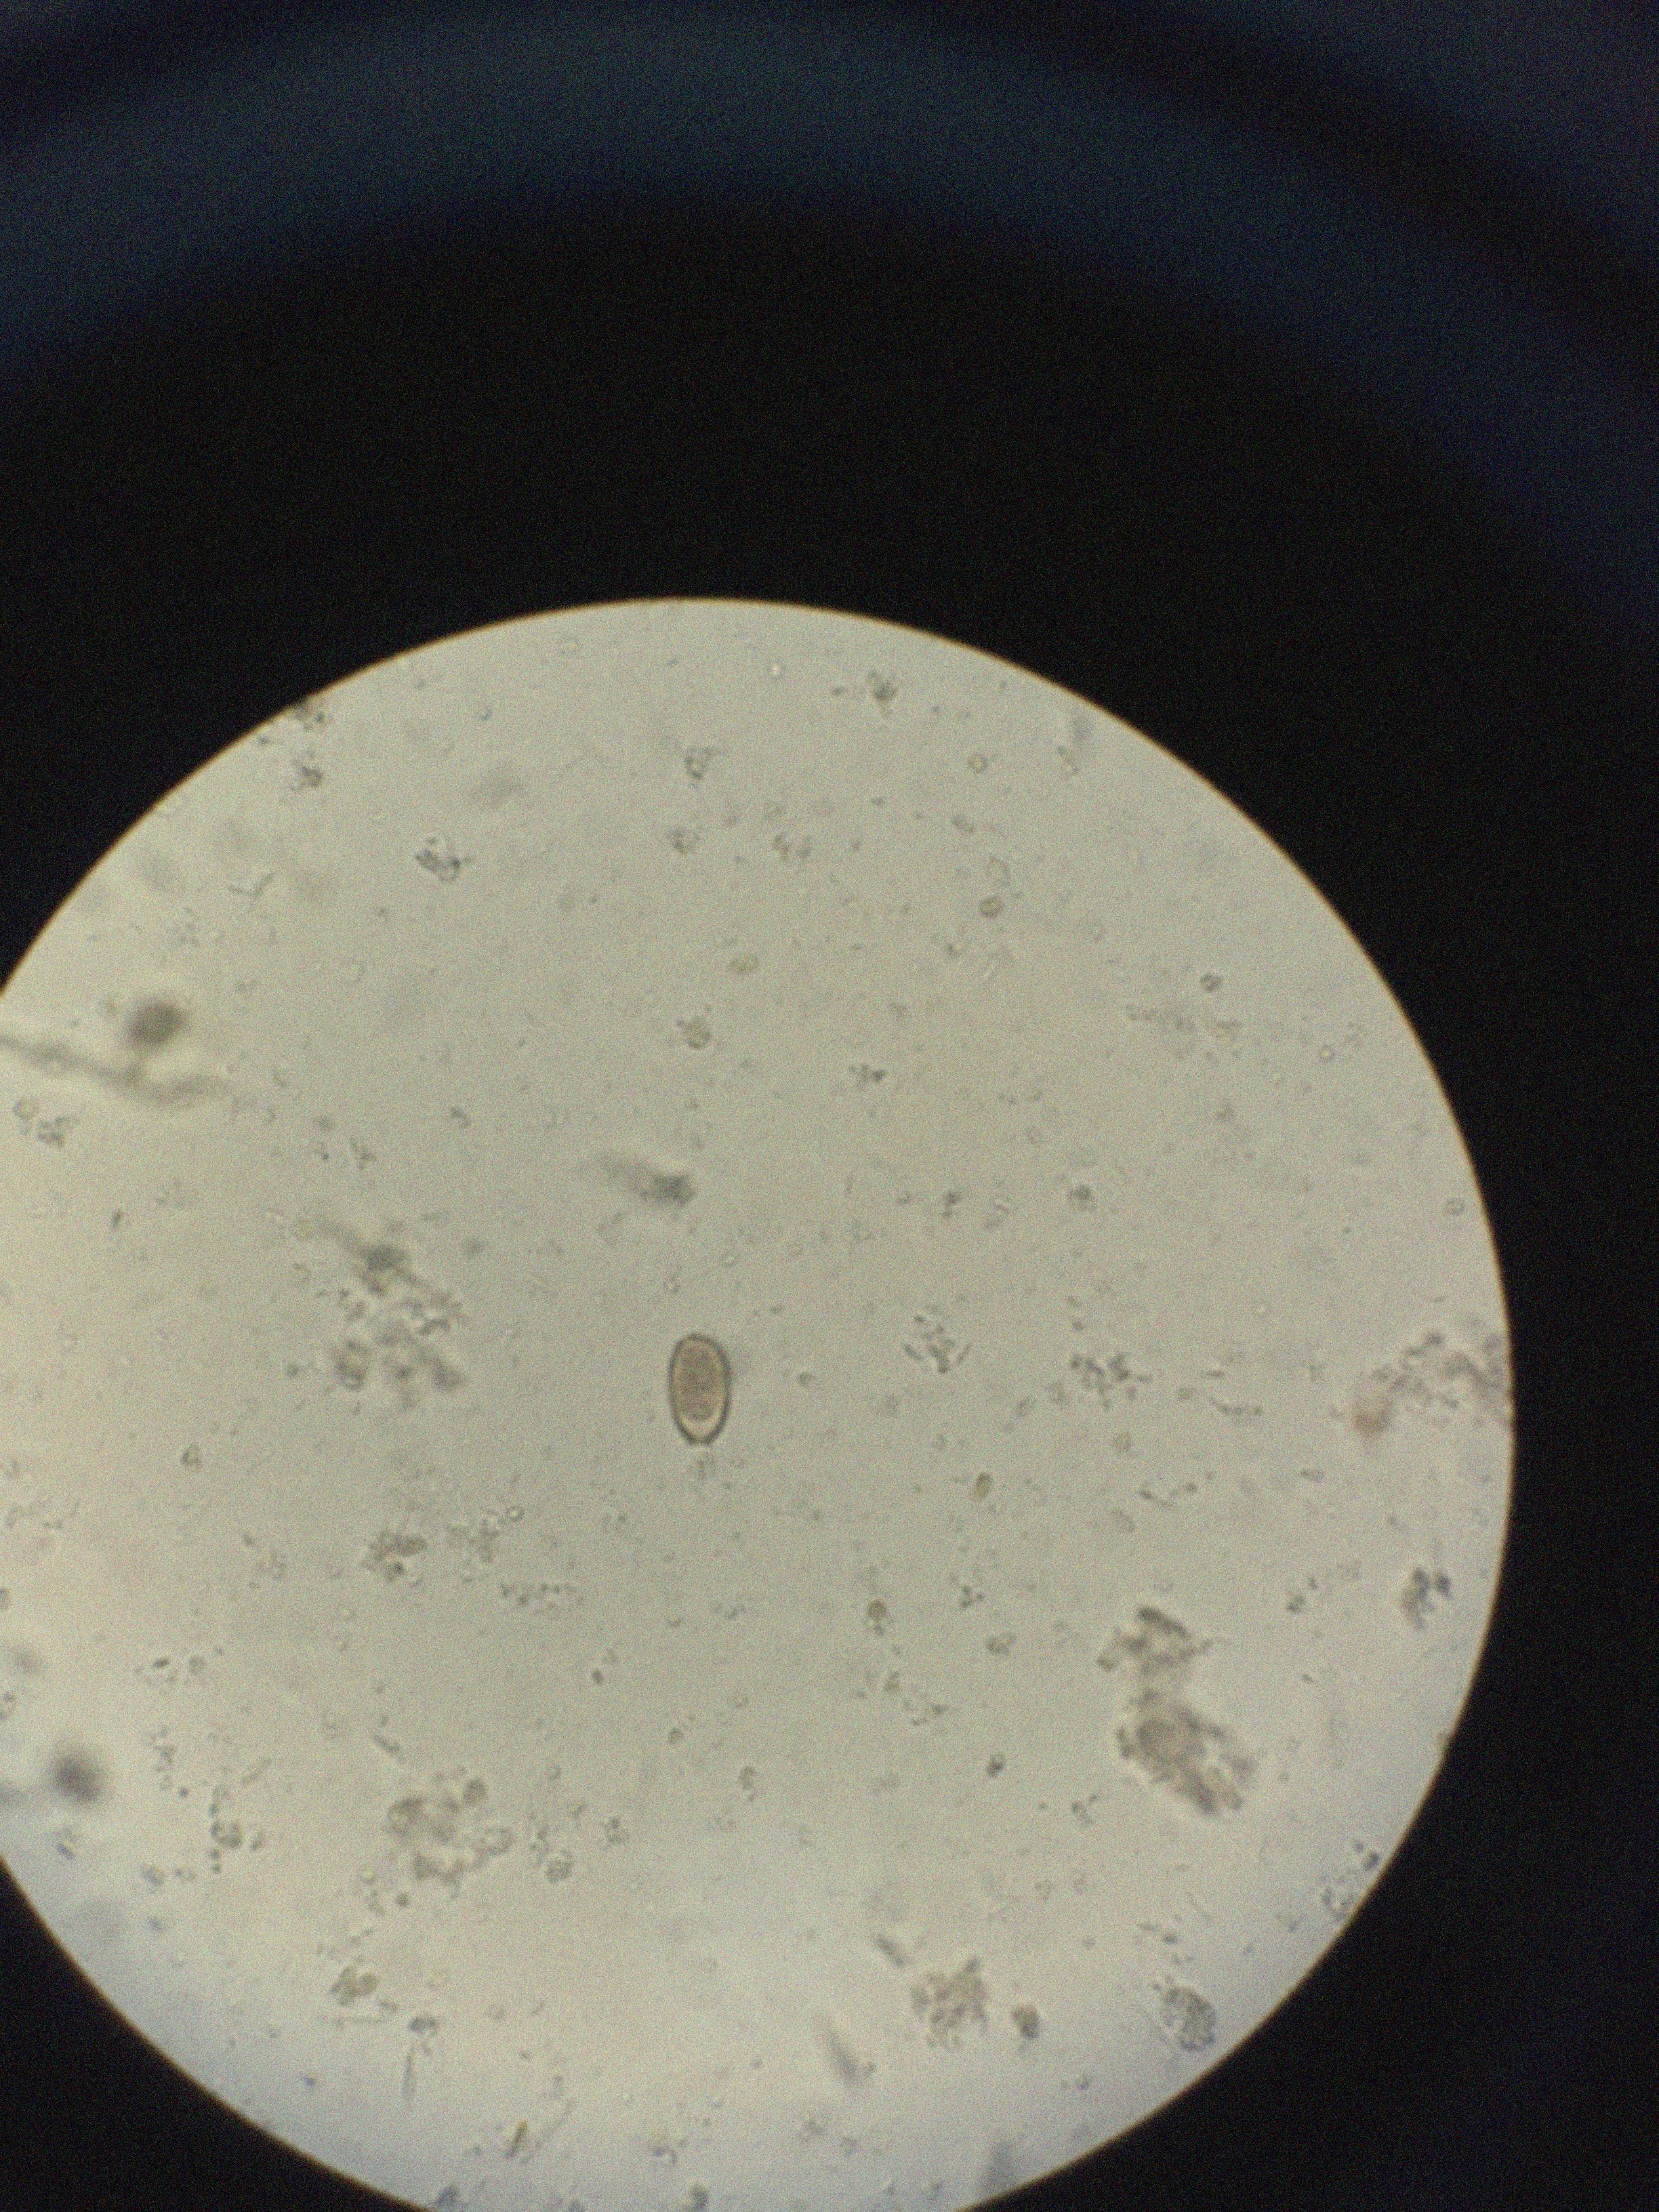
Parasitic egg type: Capillaria philippinensis